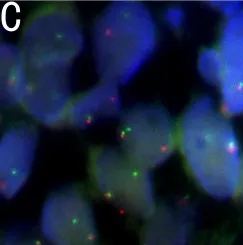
(C) FISH results showing that the proportion of SS18 (18Q11) SYT:1R1G1F signal type abnormal cells was 24%, and the SYT gene was broken. The FISH results were positive.
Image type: pathology (fish)